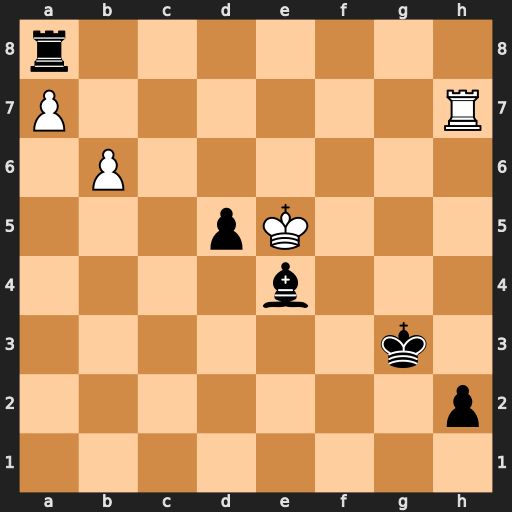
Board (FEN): r7/P6R/1P6/3pK3/4b3/6k1/7p/8
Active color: w
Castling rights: -
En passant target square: -
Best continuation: Rh6 h1=R Rxh1 Bxh1 b7 Rxa7 b8=Q Ra6 Kf5+ Kf2 Qb2+